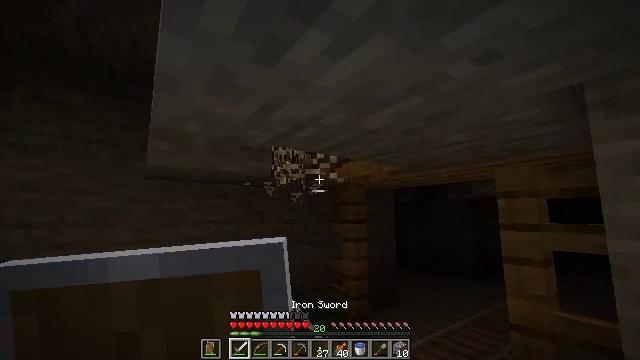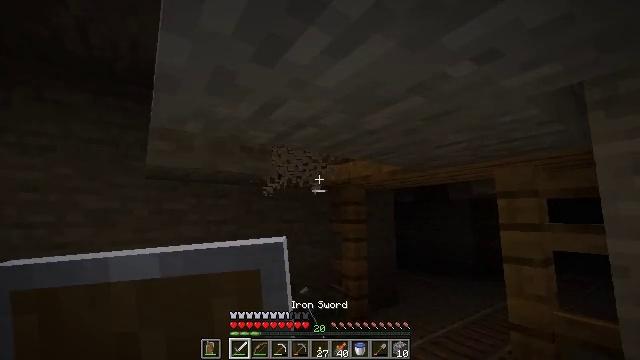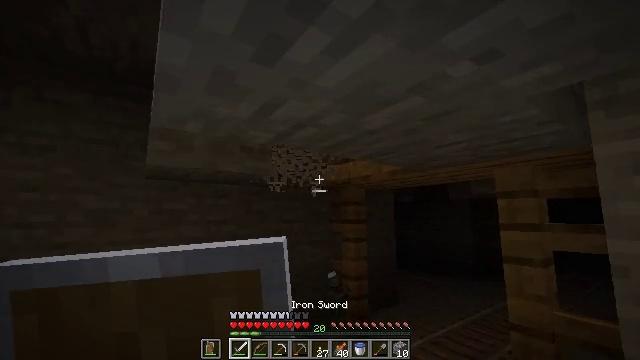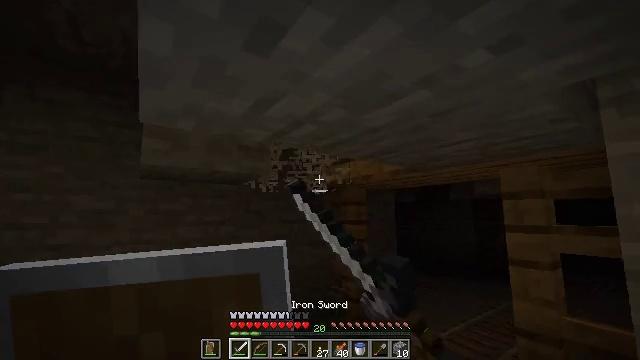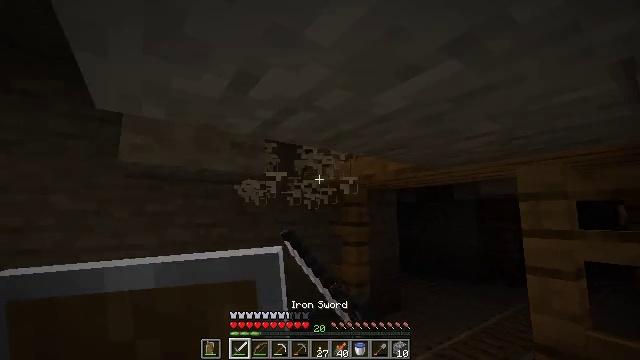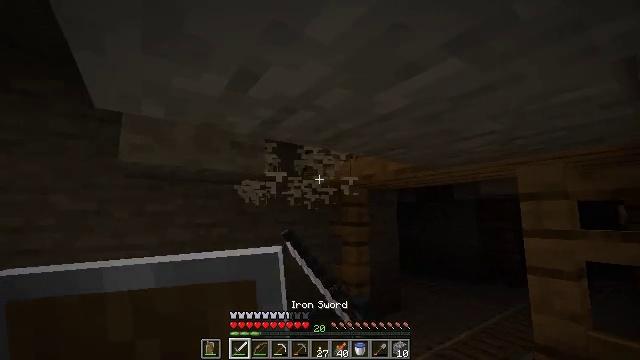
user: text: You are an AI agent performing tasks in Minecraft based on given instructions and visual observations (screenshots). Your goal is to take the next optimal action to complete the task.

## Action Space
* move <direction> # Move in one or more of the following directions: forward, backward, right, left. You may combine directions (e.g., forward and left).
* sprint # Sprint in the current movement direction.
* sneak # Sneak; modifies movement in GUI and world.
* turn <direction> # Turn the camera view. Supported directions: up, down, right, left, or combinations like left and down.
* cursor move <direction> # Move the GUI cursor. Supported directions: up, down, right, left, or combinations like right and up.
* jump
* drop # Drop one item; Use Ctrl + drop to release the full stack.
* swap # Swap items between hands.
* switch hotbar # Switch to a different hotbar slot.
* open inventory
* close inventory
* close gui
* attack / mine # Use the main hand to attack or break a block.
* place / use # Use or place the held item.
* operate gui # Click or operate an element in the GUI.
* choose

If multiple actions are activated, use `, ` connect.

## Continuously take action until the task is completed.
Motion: motion action
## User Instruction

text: Gather cobweb from abandoned mineshafts.
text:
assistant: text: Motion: attack / mine
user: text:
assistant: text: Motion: attack / mine
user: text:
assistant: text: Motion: move forward, attack / mine
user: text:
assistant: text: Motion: move forward, attack / mine
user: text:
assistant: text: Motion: move forward and move left, attack / mine
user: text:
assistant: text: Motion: attack / mine